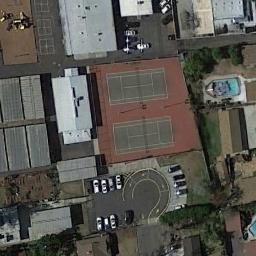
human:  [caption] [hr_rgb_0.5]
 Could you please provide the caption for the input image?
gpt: There are three tennis courts on the grass .

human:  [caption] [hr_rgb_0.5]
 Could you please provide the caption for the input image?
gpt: Tennis court and swimming pool next to parking lots and buildings .

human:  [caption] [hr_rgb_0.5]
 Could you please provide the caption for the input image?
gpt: Some cars are beside the tennis courts .

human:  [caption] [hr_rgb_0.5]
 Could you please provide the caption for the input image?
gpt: The tennis court is next to some buildings and parking lot .

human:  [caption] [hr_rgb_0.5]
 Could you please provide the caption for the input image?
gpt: There are some buildings around the tennis court .